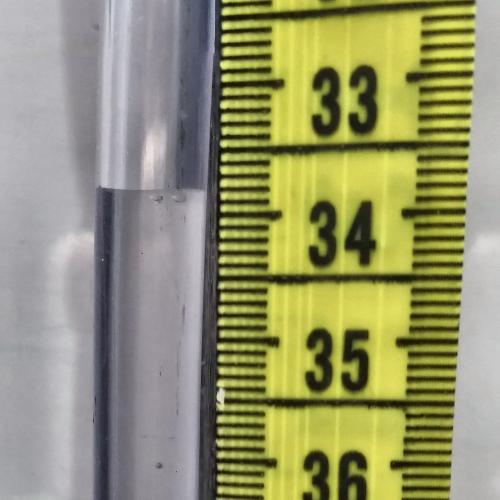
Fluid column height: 33.8 cm